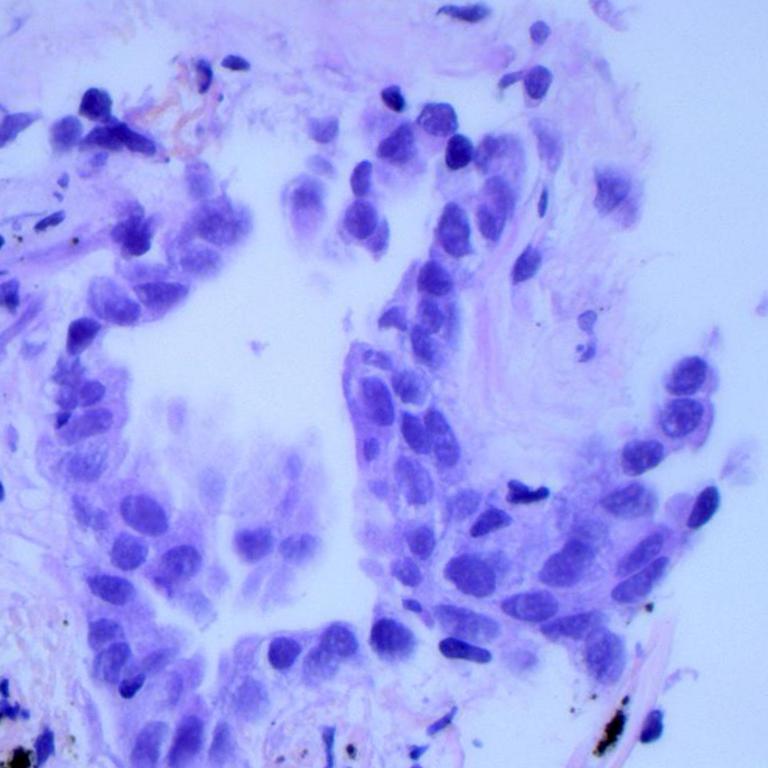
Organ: lung
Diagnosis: adenocarcinomas